Interaction volume radius: 5 \u00c5
Interaction volume height: 35 \u00c5
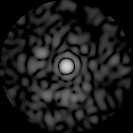
Disorder parameter: 0.8431